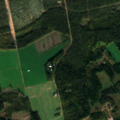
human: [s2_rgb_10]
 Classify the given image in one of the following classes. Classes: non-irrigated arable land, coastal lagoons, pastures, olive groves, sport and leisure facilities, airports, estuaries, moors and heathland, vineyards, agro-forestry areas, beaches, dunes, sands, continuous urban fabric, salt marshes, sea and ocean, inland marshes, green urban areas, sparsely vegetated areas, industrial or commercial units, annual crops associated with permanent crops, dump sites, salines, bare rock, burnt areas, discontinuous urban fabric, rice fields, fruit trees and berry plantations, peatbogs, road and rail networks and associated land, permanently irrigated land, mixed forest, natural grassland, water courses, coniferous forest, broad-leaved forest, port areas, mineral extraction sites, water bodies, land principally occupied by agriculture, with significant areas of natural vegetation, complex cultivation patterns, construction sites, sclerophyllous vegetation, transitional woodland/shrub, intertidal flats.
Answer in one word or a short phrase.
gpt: non-irrigated arable land, coniferous forest, mixed forest